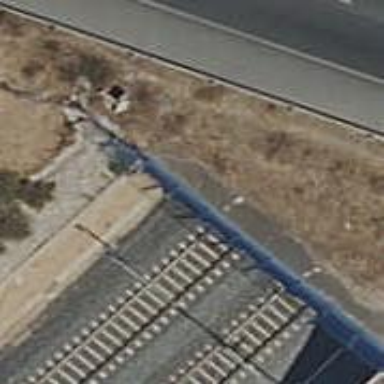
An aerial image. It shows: Railway tunnel with electrified contact lines.